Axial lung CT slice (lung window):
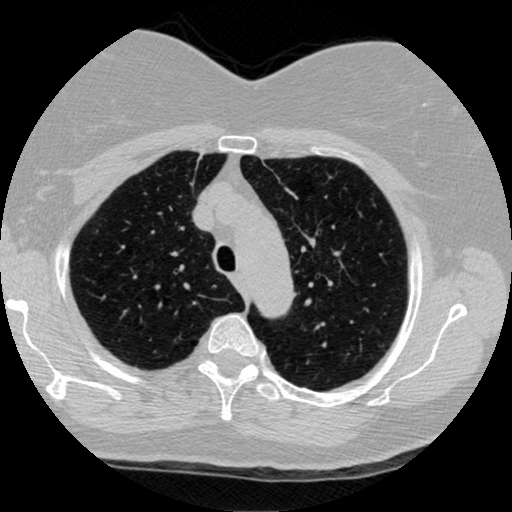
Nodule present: no